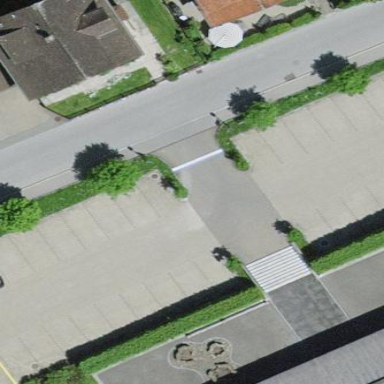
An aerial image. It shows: Parking area with surface.